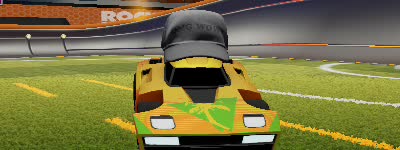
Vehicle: breakout